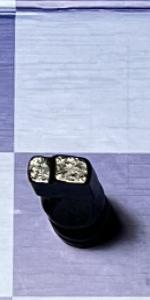
Label: Knight_Black